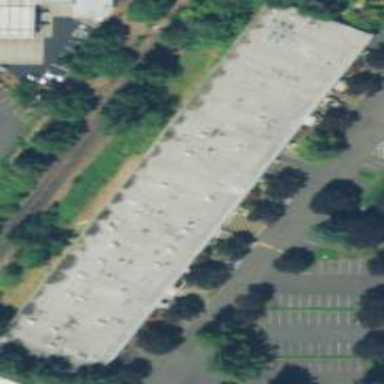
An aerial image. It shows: Office building with flat roof.